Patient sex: M
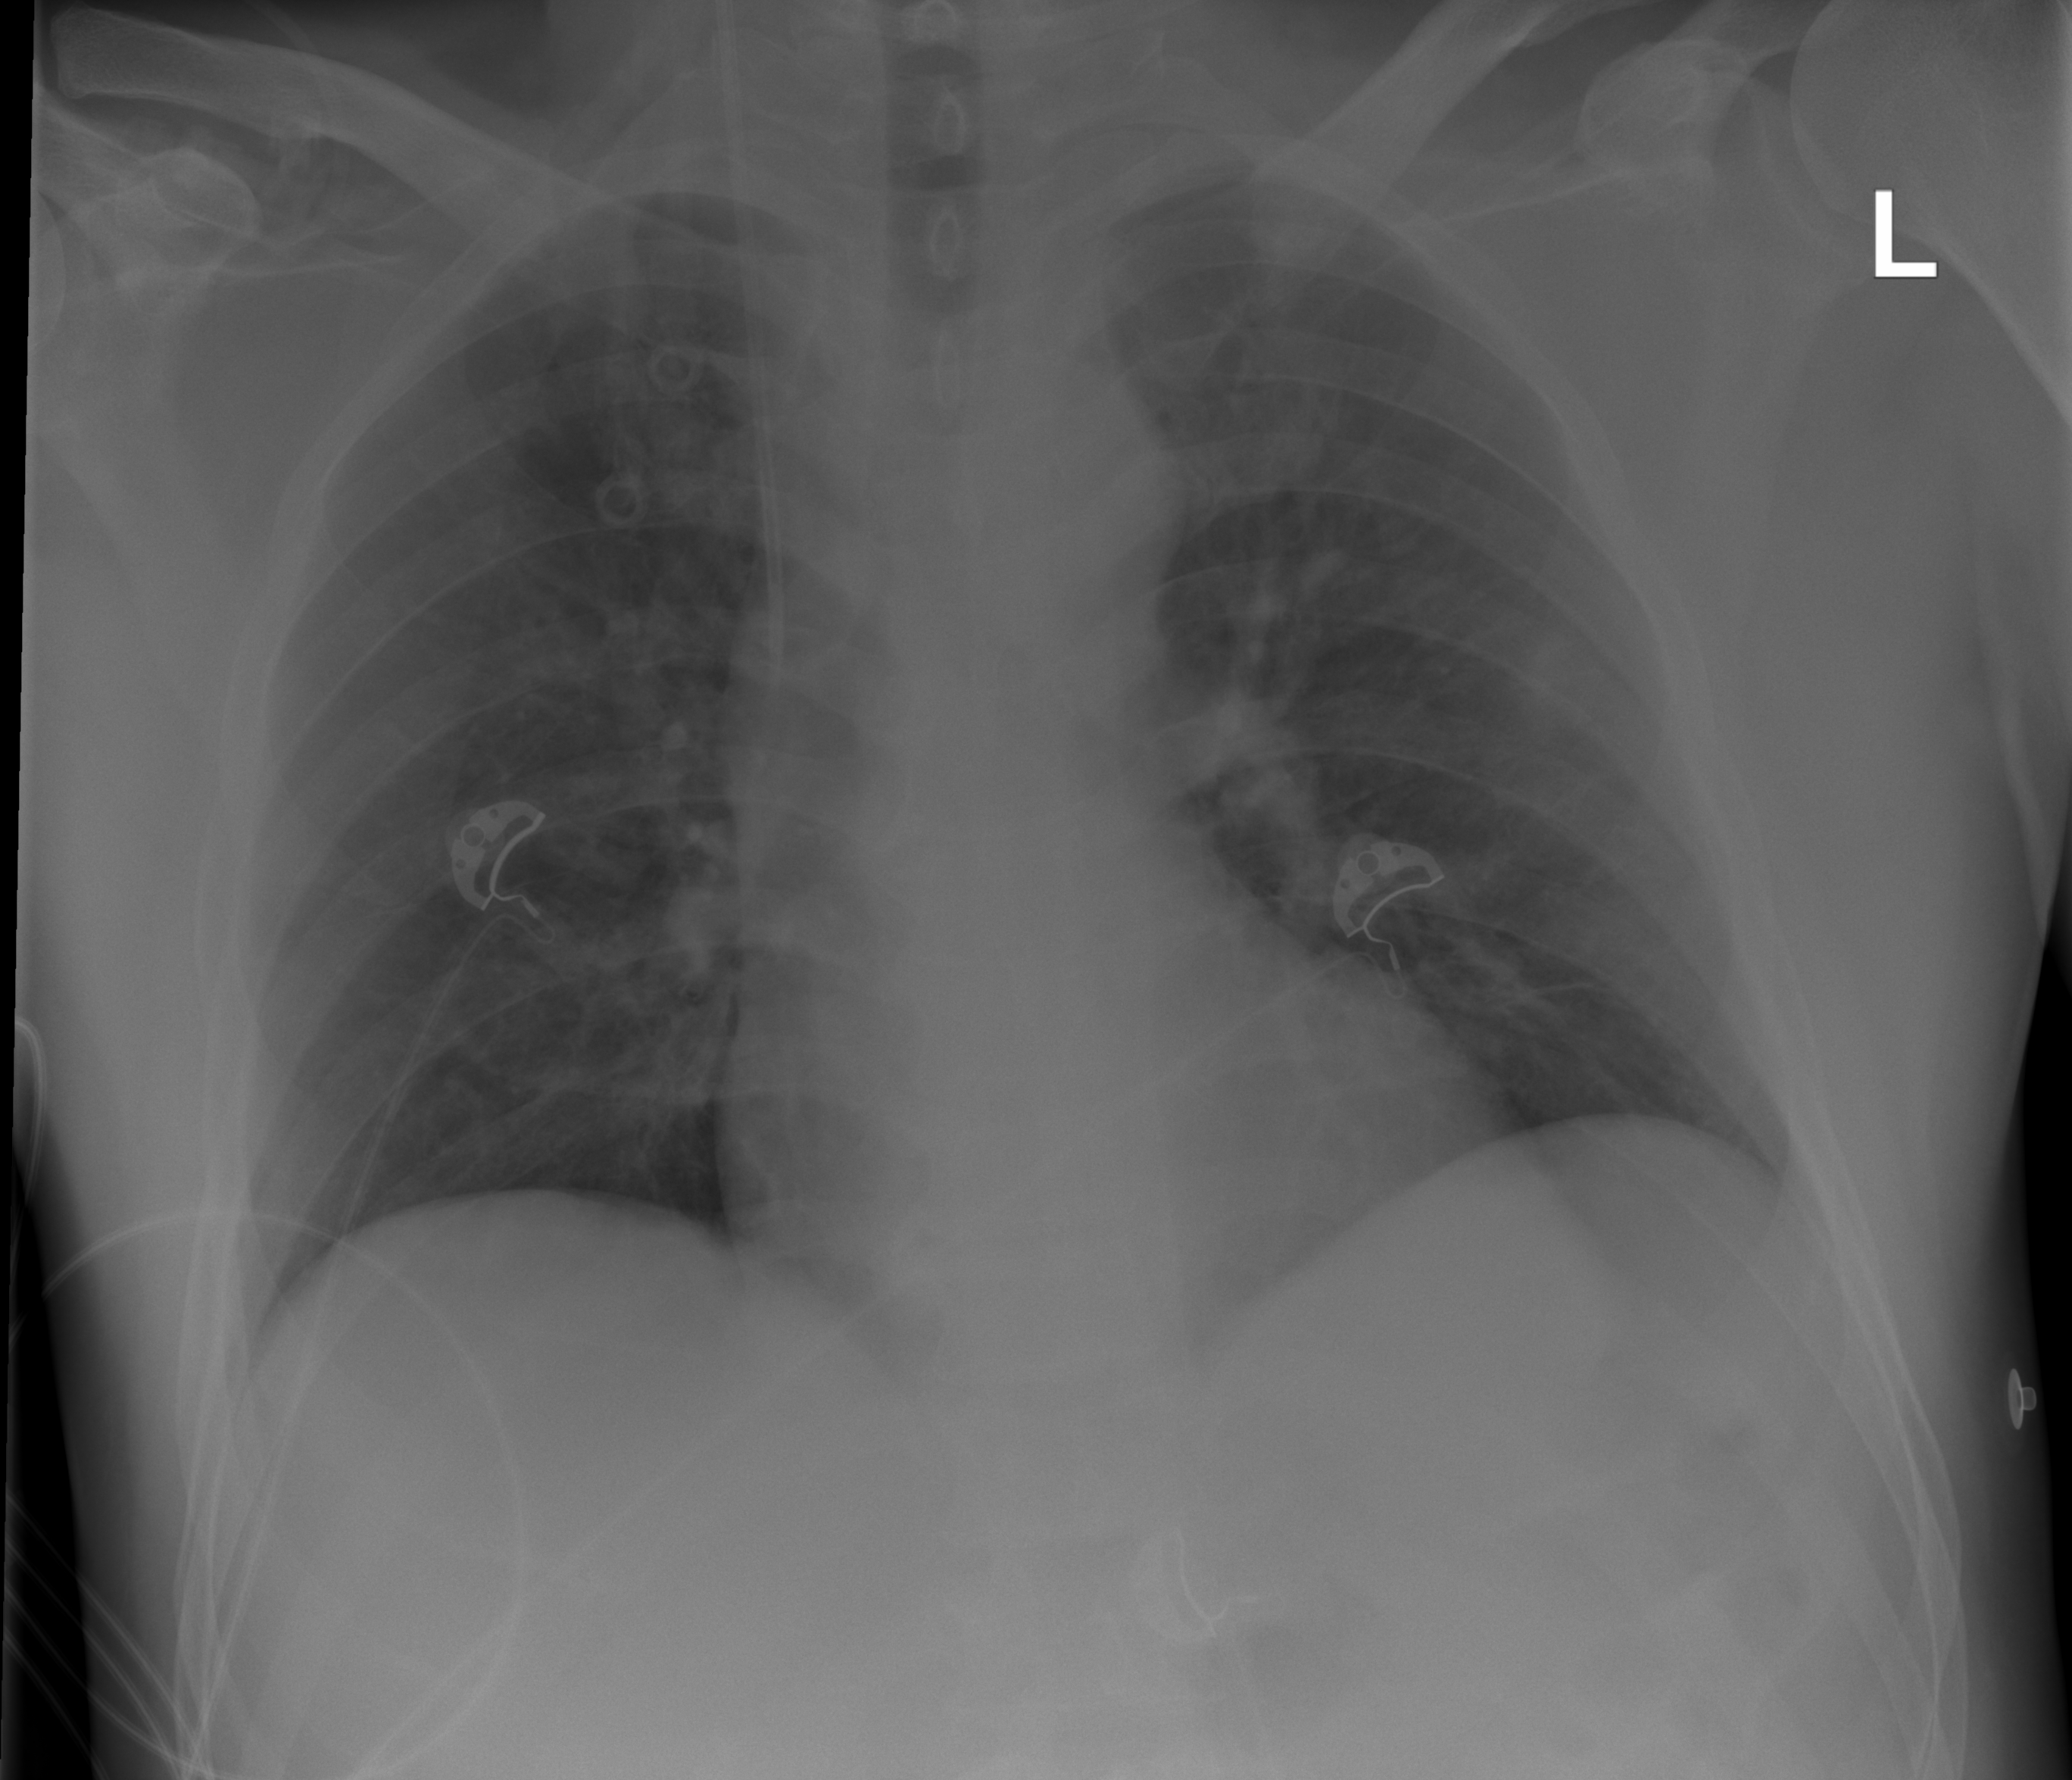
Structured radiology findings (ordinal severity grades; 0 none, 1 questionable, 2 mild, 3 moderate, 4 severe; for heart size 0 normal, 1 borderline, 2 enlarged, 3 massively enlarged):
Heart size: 0
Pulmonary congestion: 2
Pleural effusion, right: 0
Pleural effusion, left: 0
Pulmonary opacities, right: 0
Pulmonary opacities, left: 0
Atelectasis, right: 0
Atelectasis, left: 0